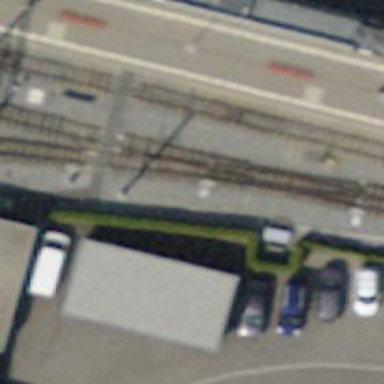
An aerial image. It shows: Narrow-gauge railway with one track passing through service yard. The railway is electrified with contact line.